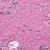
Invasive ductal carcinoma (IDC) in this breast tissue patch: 0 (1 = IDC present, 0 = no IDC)